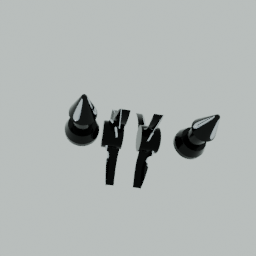
Label: mechanical